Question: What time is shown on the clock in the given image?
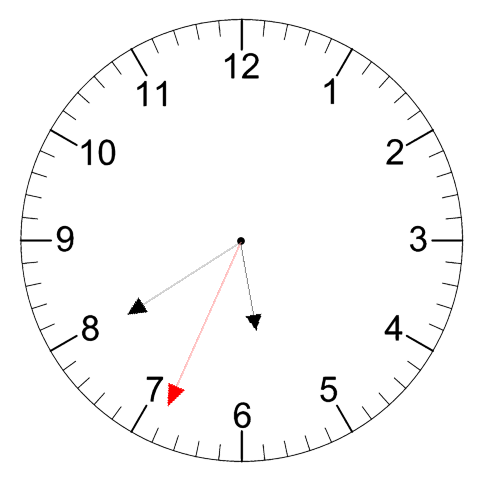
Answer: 05:39:34